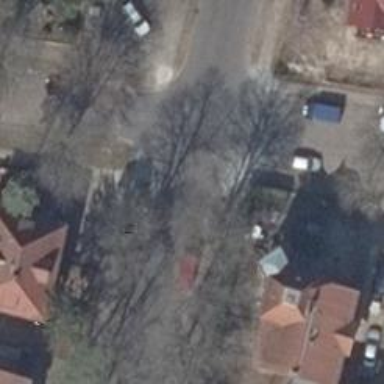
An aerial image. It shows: Residential road with separate sidewalks on both sides.